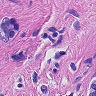
Metastatic tissue present: yes